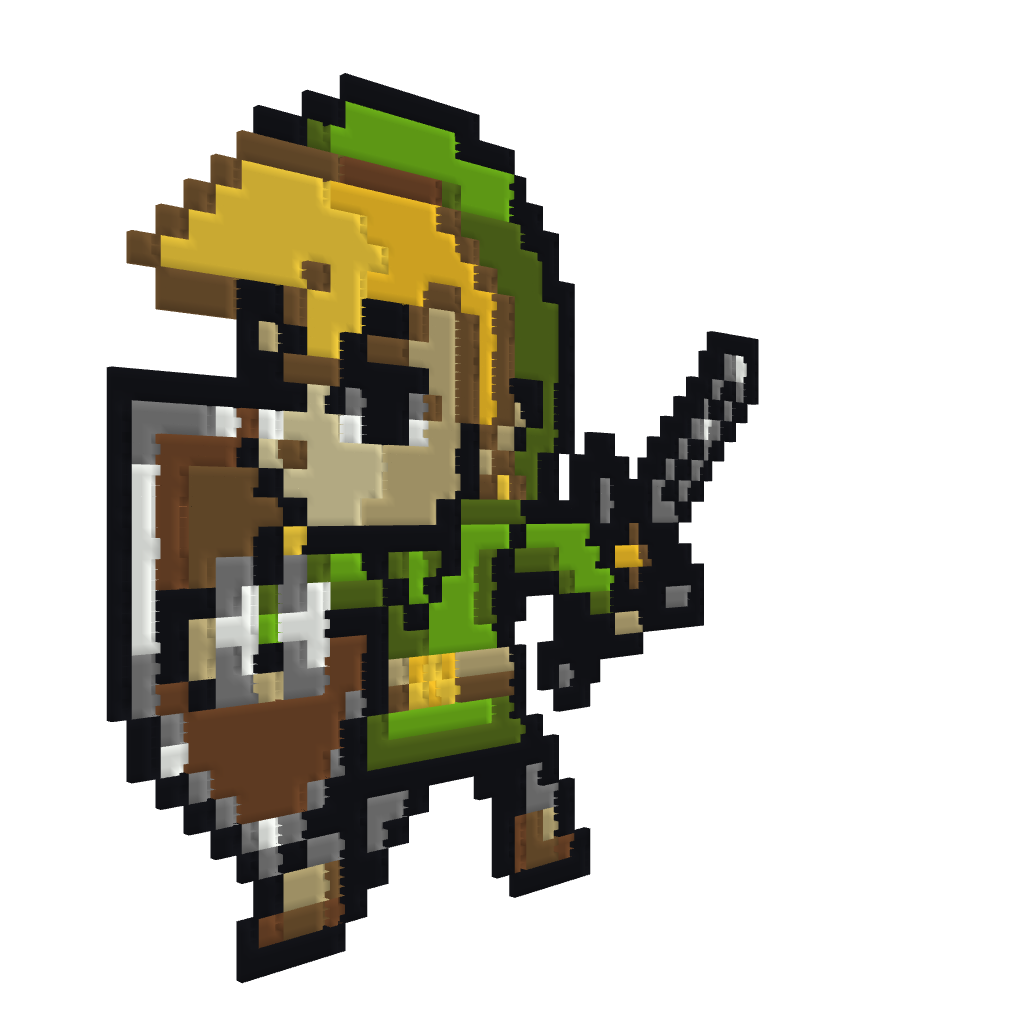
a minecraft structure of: The Legend of Zelda  Link